Current action and preconditions to check: path_clear

Your task: For each precondition in the list above, predict whether it will hold at this action.

Consider the current scene as observed from the mobile robot's camera, and analyze the predicted future states of all dynamic agents (e.g., people, animals, vehicles, or any moving entities) within the NEXT SECOND.

IMPORTANT: Only answer "very likely" if you are absolutely certain—based on strong, clear evidence—that a dynamic agent will violate the precondition in the predicted future state. Do NOT answer "very likely" for unlikely, ambiguous, or low-probability risks.

Ask yourself for each precondition: Is there a high probability, with clear and convincing evidence, that the predicted future states of any dynamic agent will interfere with the predicted future state of the currently executing action within the NEXT SECOND, causing that precondition to fail?

Assess the risk level based on these predictions. Use "likely" or "very likely" if motions create a clear risk of interference.

Use "neutral" or "improbable" if agents are nearby but their predicted paths are clearly diverging or non-conflicting.

Failure Risk Categories: "very improbable", "improbable", "neutral", "likely", "very likely"

Answer Format: Output ONLY the probability_of_failure value from these categories: "very improbable", "improbable", "neutral", "likely", "very likely"

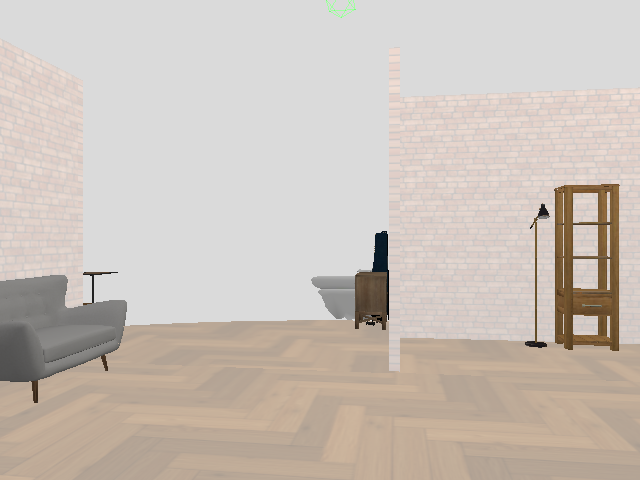

Answer: very improbable